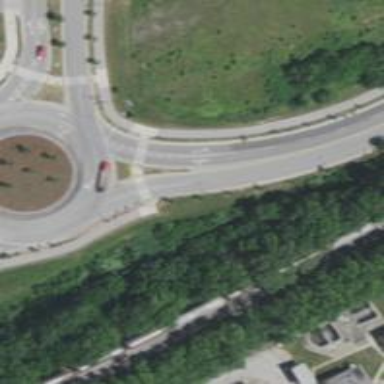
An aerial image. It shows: Marked crossing on cycleway with island for pedestrians.